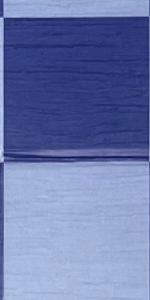
Label: Empty